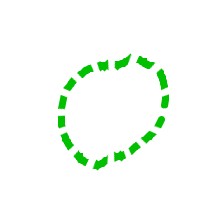
Shape: circle